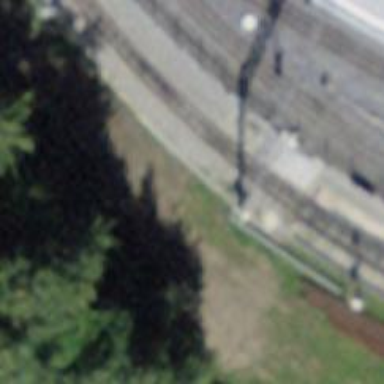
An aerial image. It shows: Narrow-gauge railway yard with electrified tracks featuring contact line.